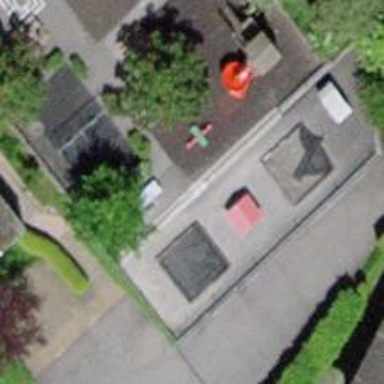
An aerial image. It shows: Playground area for leisure land.